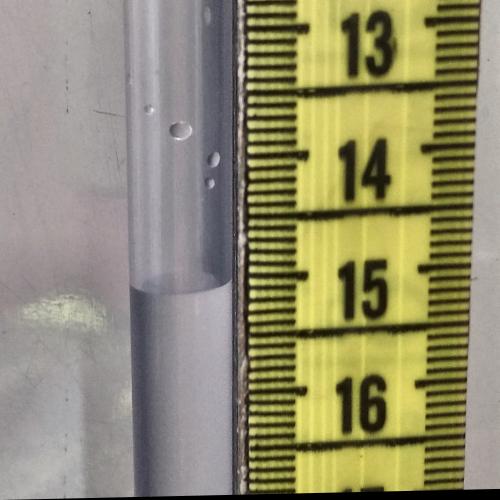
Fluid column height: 15.0 cm